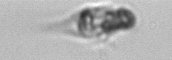
Label: Mesodinium